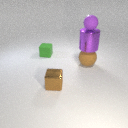
small purple rubber sphere above large brown rubber sphere